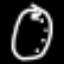
Label: clock